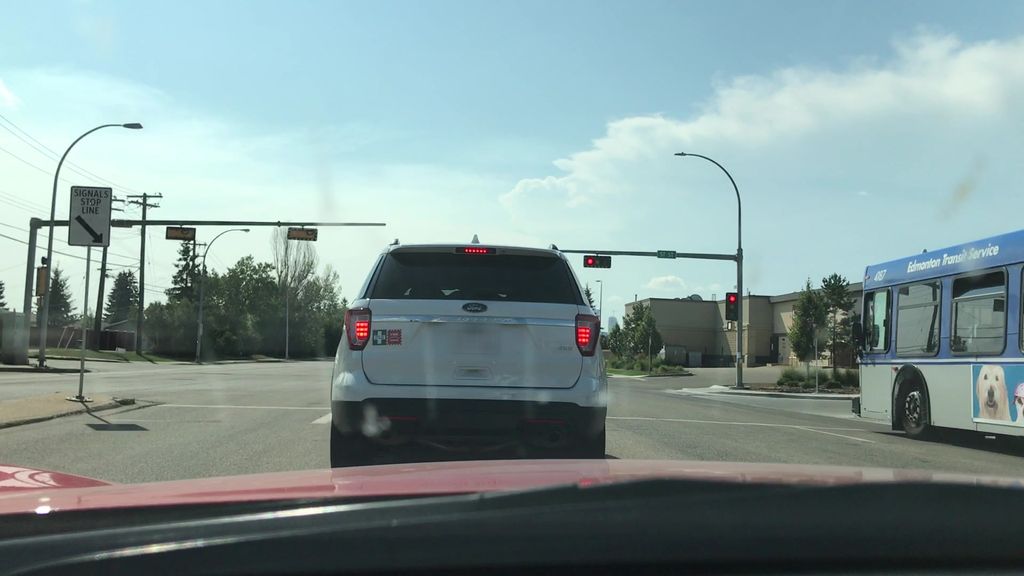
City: edmonton